Question: I downloaded an icon from google Material.io. while trying to build my project after integrating it, I ran into the error that says: 'Can't process attribute android:fillColor="@android:color/white"'
Here is a screenshot:

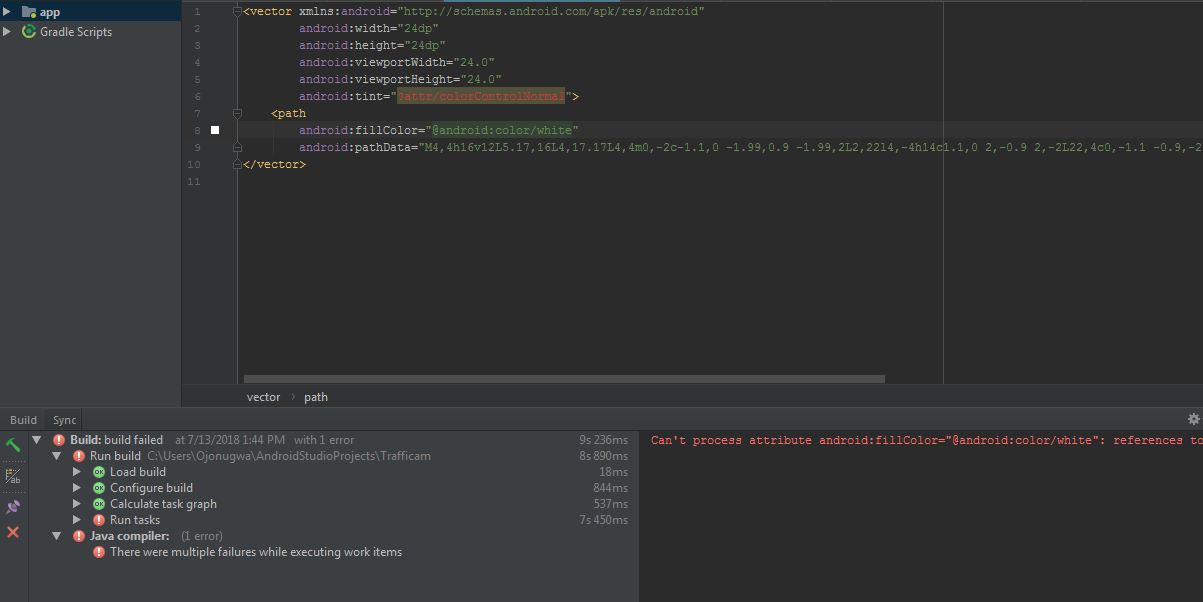
Answer: Open the drawable you downloaded and replace 'android:fillColor="@android:color/white"' with 'android:fillColor="#ffffff"'. In vector drawables the 'fillColor' attribute must be set explicitly and not reference other resources